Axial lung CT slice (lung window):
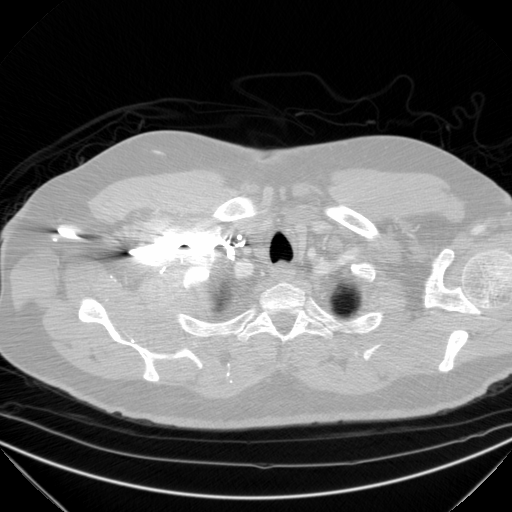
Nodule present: no